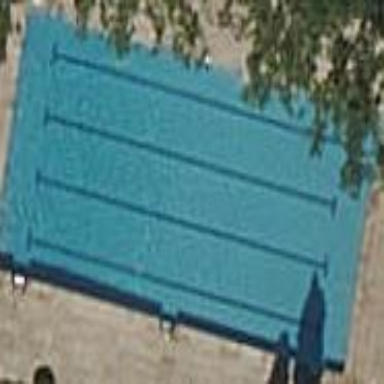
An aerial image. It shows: Swimming pool located in leisure land.